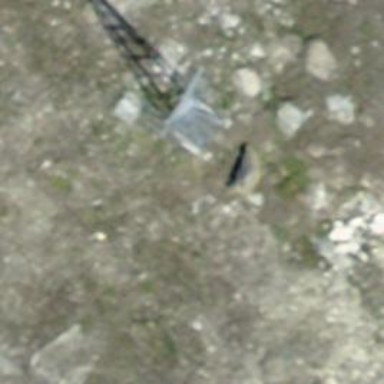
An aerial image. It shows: Pylon for aerialway.